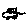
Label: car